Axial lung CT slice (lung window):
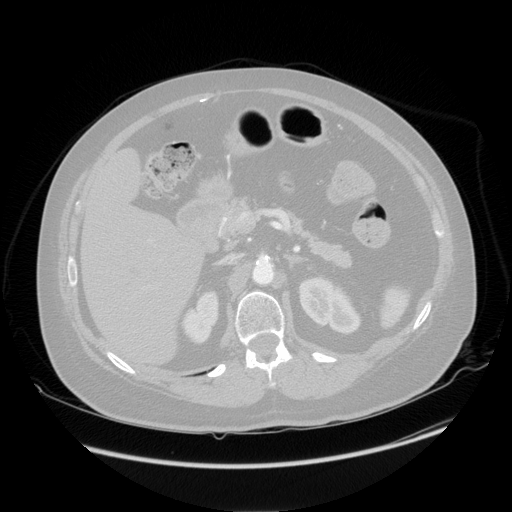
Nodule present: no